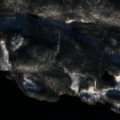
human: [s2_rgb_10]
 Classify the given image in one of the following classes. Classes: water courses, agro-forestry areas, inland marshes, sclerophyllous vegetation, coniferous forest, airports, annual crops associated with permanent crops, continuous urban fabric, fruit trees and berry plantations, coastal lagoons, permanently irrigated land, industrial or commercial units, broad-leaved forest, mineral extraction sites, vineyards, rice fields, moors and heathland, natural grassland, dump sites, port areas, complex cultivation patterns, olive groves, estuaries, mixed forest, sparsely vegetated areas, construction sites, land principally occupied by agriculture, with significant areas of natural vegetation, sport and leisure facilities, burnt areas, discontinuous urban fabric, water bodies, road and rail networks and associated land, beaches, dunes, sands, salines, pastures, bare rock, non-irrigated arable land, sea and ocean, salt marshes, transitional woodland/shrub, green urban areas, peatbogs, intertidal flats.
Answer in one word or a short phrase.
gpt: coniferous forest, transitional woodland/shrub, water bodies